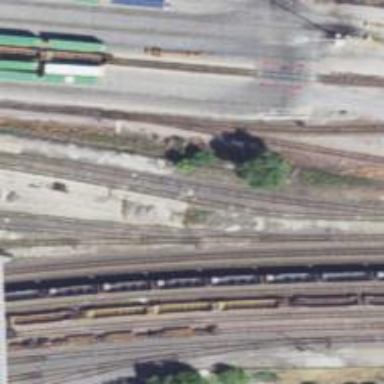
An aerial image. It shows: Railway yard used for servicing trains.